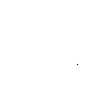
Particle: proton